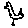
Label: bird